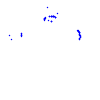
Particle: kaon